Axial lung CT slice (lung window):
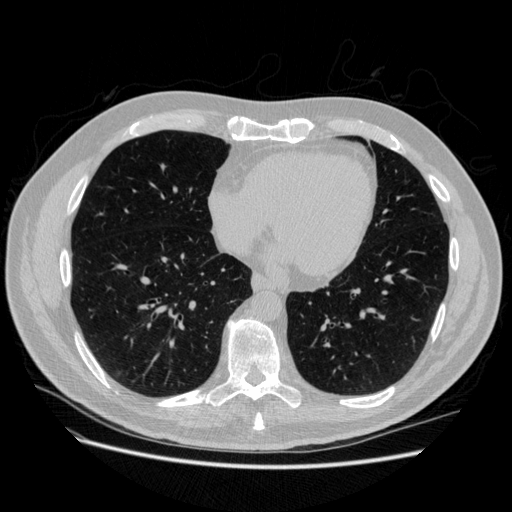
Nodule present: no